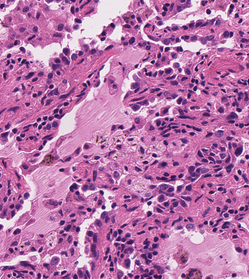
Tumor epithelial tissue: yes
Tumor-associated stroma tissue: yes
Normal tissue: no